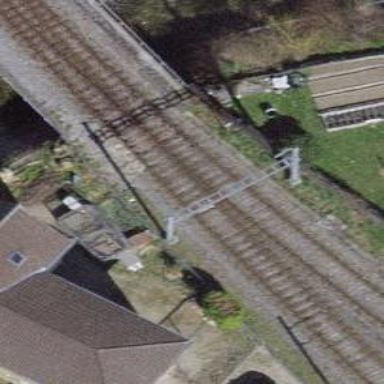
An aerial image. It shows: Single railway track with electrification through contact line.